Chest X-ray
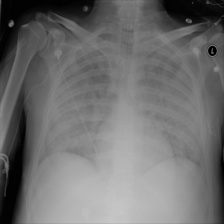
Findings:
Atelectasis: negative
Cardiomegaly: negative
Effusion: negative
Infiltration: positive
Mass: negative
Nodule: negative
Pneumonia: positive
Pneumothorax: negative
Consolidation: negative
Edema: positive
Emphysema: negative
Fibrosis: negative
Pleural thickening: negative
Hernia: negative